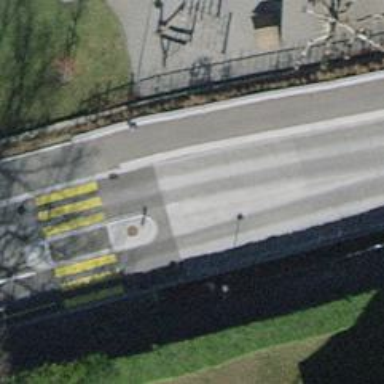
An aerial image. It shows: Platform for public transport.